Question: What's the label "Office" called in the following image?

And how do you set that programmatically?
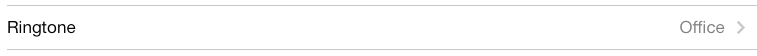
Answer: That appears to be the 'detailTextView' of a table cell with the 'UITableViewCellStyleValue1' style.
You would set the text in 'tableView:cellForRowAtIndexPath:'
'''
- (UITableViewCell *)tableView:(UITableView *)tableView cellForRowAtIndexPath:(NSIndexPath *)indexPath {
UITableViewCell *cell = [table dequeueReusableCellWithIdentifier:@"MyCellIdentifier"];
cell.textLabel.text = @"Ringtone";
cell.detailTextLabel.text = @"Office";
return cell;
}
'''